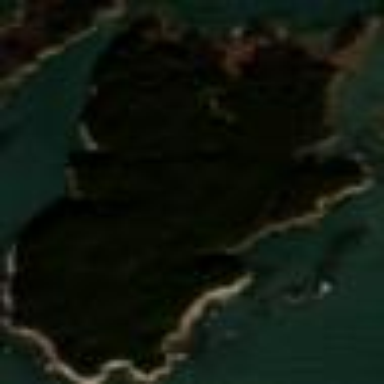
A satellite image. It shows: Island with natural coastline.